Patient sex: M
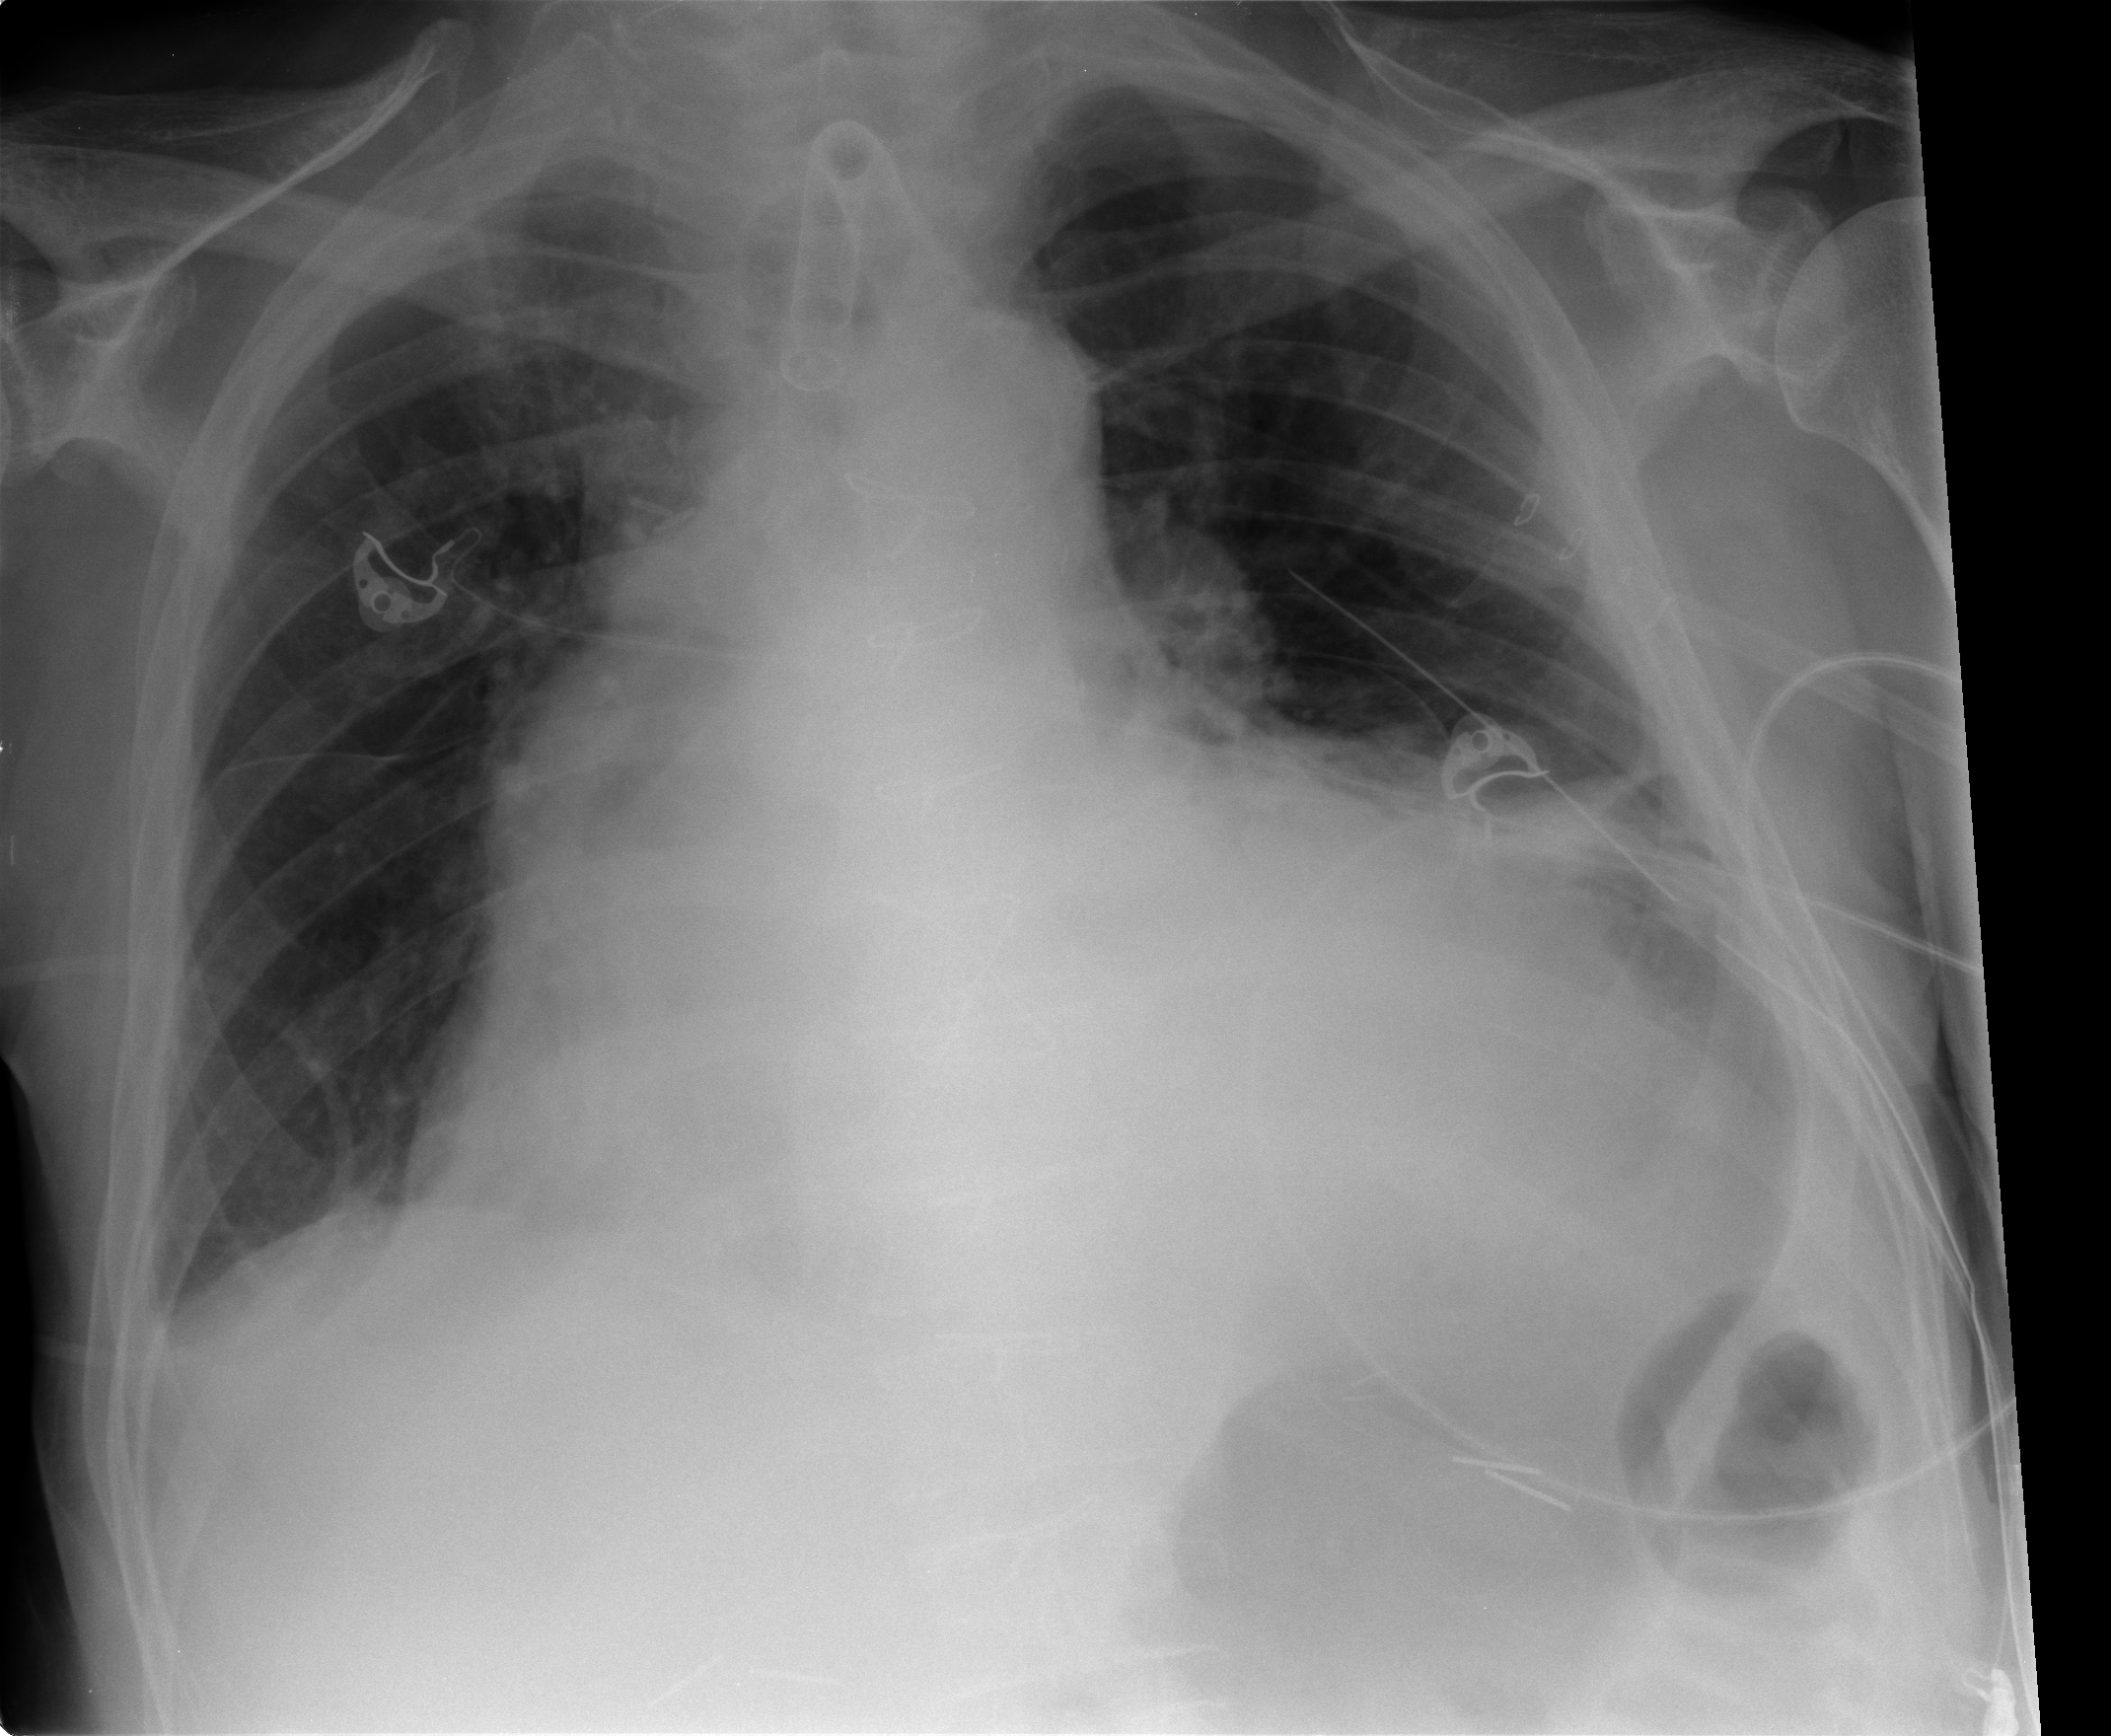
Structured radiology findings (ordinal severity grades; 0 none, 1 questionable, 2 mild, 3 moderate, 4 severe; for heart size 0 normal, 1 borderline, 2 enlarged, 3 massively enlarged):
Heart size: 3
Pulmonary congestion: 0
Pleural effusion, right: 1
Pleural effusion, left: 2
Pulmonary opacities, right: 0
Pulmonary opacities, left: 0
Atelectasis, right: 1
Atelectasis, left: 2